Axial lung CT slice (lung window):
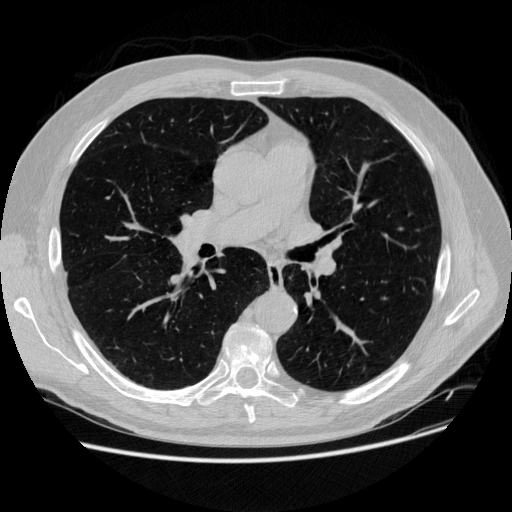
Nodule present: no